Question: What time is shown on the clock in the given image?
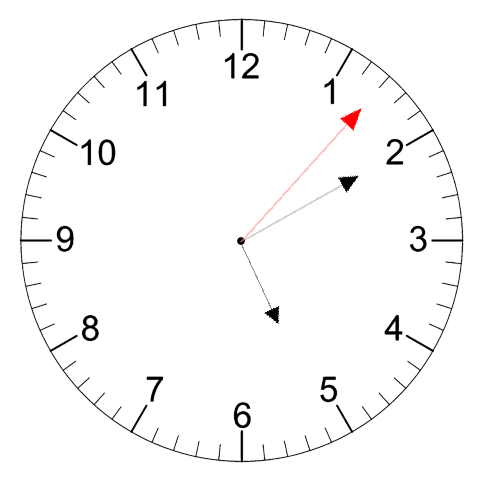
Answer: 05:10:07